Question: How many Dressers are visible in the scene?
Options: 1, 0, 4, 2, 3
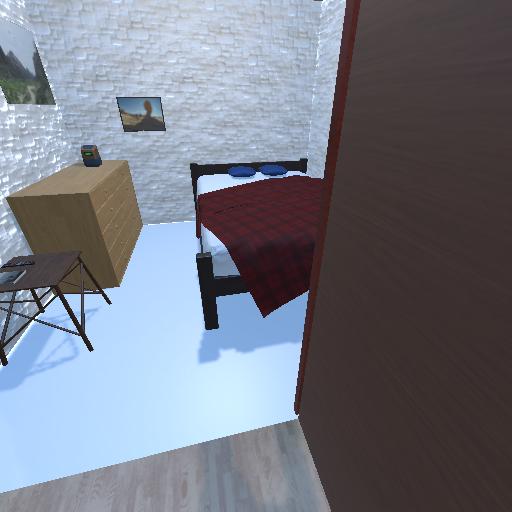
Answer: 1